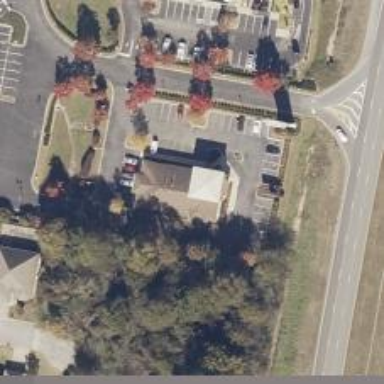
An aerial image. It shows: Healthcare clinic is depicted in the image.